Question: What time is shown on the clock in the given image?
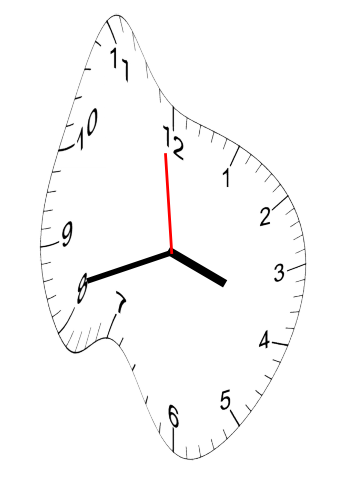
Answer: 03:41:59